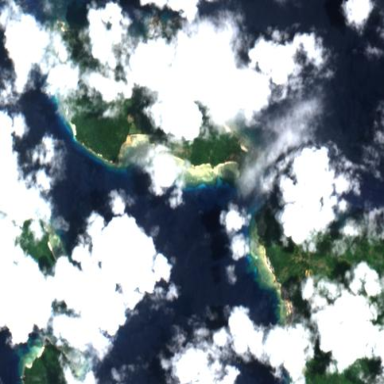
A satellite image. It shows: Island with natural coastline.